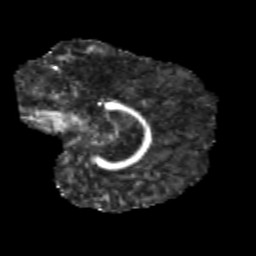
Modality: FA
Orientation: sagittal
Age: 9
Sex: female
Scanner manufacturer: siemens
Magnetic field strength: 3 T
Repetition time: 3.8 s
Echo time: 0.07 s